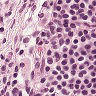
Metastatic tissue present: no